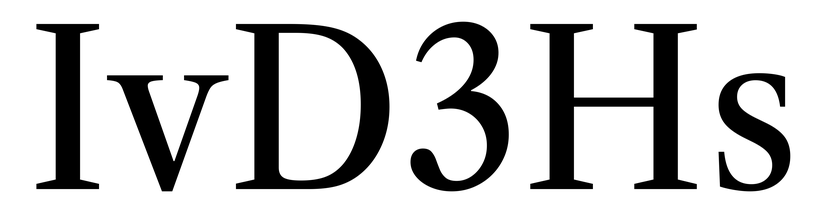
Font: LibreCaslonText_Regular